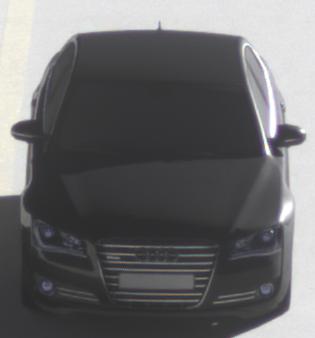
Make: Audi
Model: A8 D4
Model produced from: 2009
Model produced until: 2017
Doors: 4
Color: black
Road condition: dry road
Daytime: sunrise or sunset
Contrast: high contrast